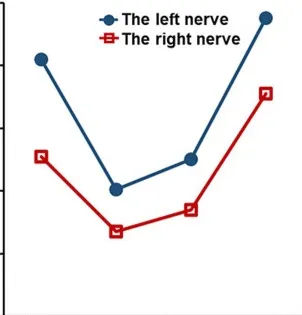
Nerve conduction study changes. CMAP.
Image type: chart (chart)